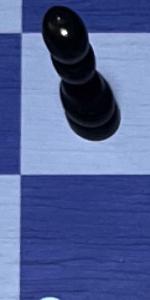
Label: Empty